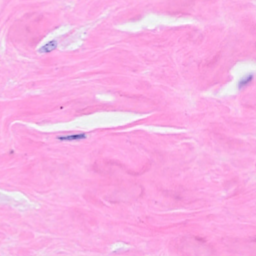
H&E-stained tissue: Breast